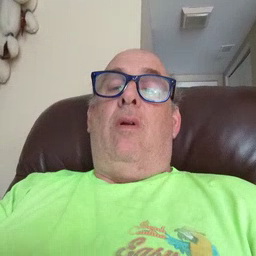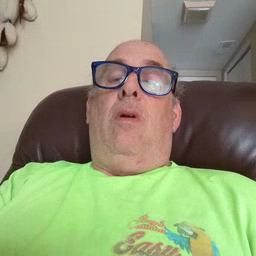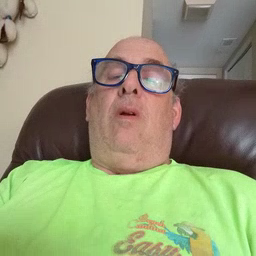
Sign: owie